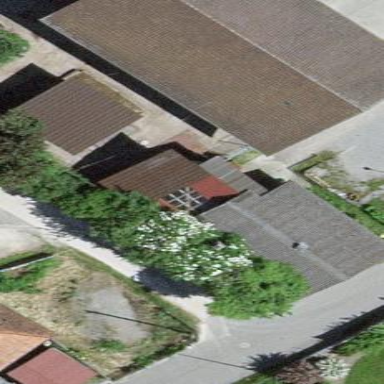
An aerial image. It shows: Rural barn.